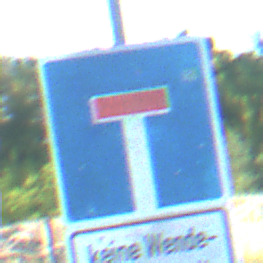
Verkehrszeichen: Sackgasse
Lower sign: HinweisGeaenderteVorfahrtVerkehrsfuehrungVerkehrsregelung3
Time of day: MorningAfternoon
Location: Outdoor (Nature)
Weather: Clear
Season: NotSpecified
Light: Natural